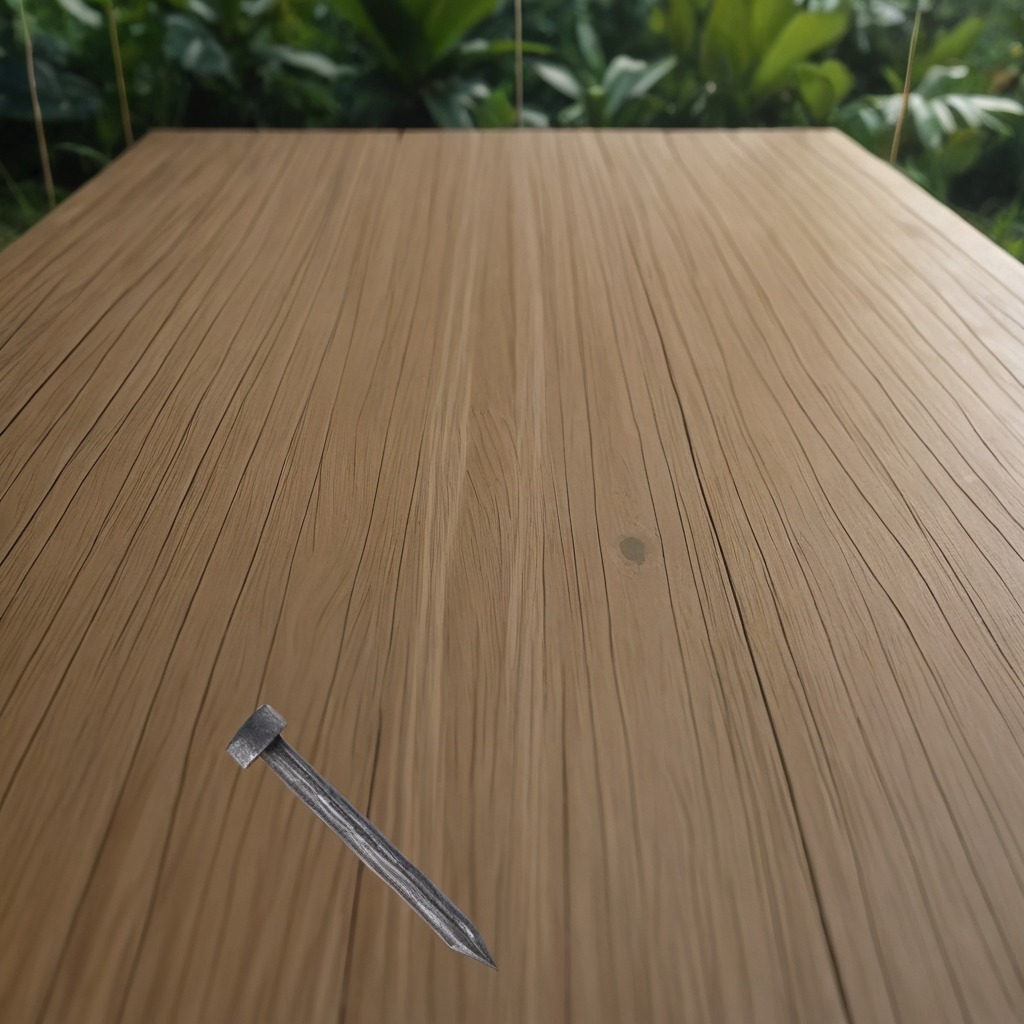
An iron nail is lying on a wooden table inside a jungle field workshop tent humid ambient light worn but